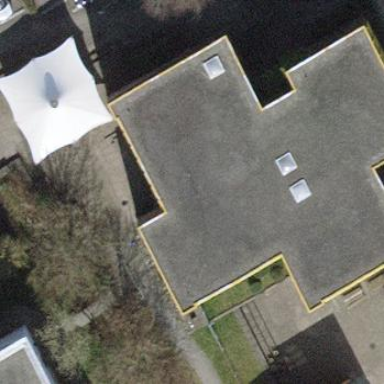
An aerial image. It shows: School building.